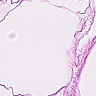
Metastatic tissue present: no